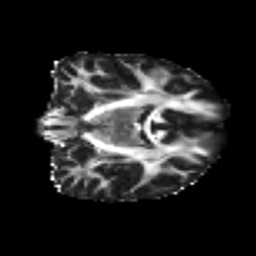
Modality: FA
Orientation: coronal
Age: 24
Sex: male
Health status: healthy
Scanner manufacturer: siemens
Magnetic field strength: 3 T
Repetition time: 3.6 s
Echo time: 0.092 s